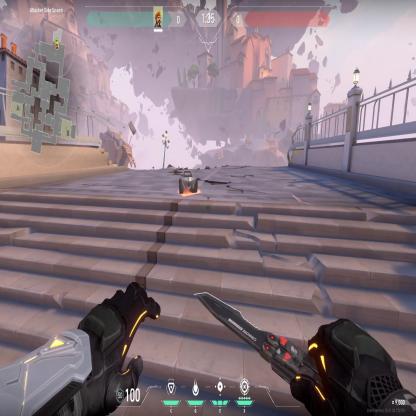
Label: dropped spike